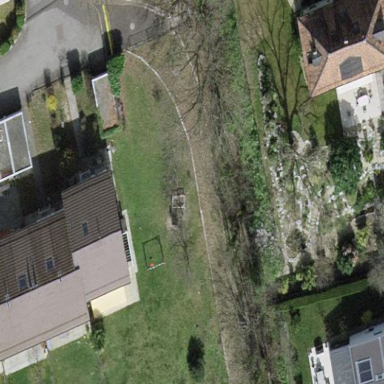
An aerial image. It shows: Garden surrounded by fence.